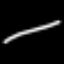
Label: line